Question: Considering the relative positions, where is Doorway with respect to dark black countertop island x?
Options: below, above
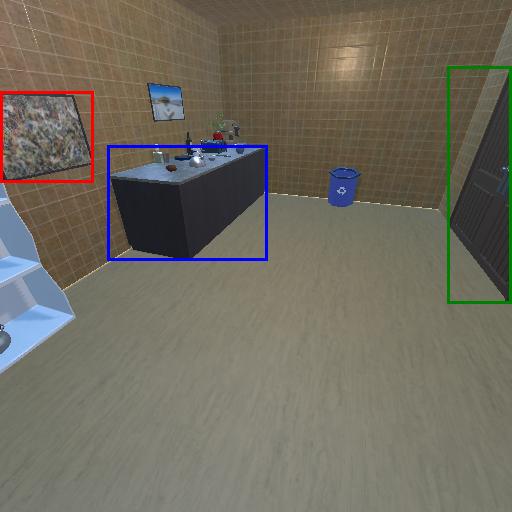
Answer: below